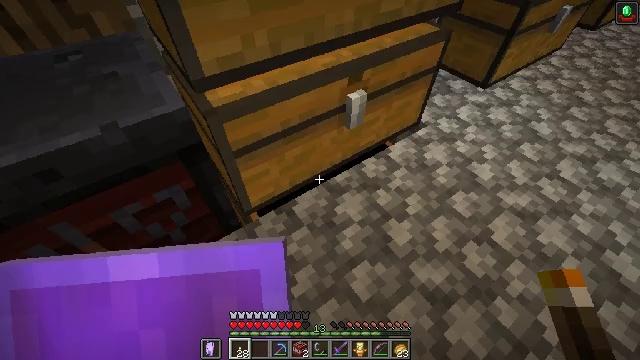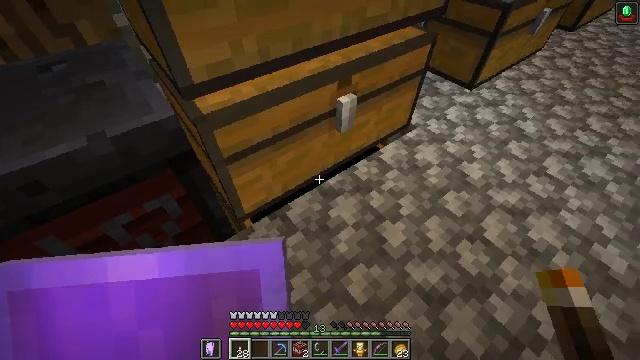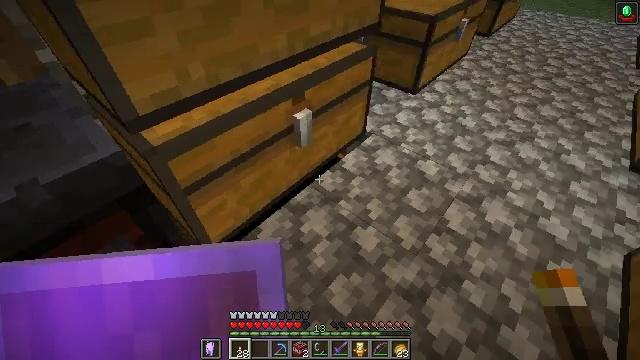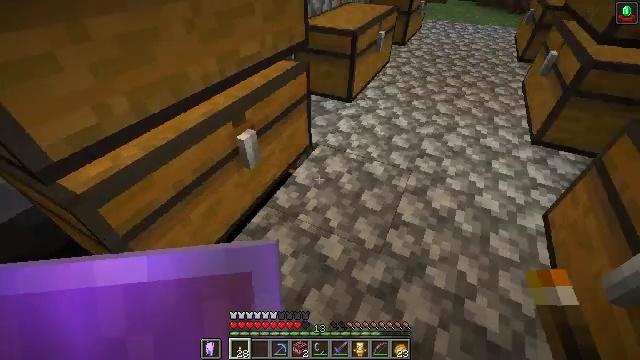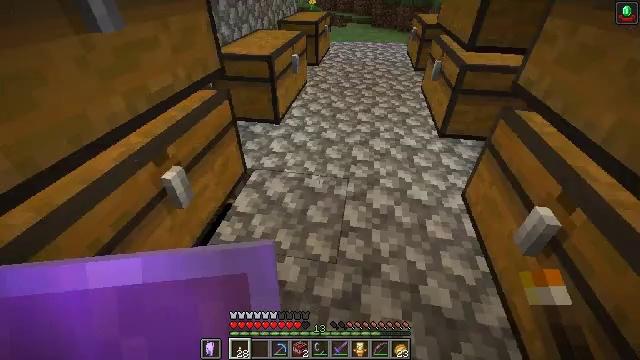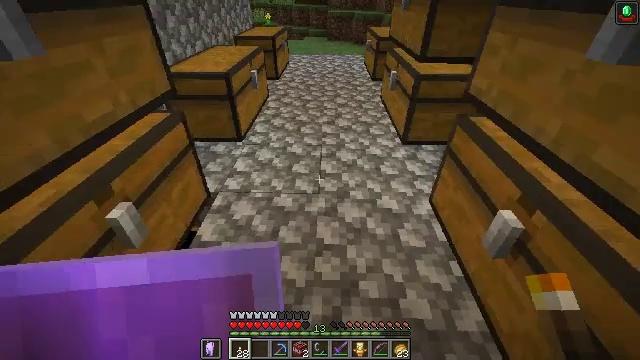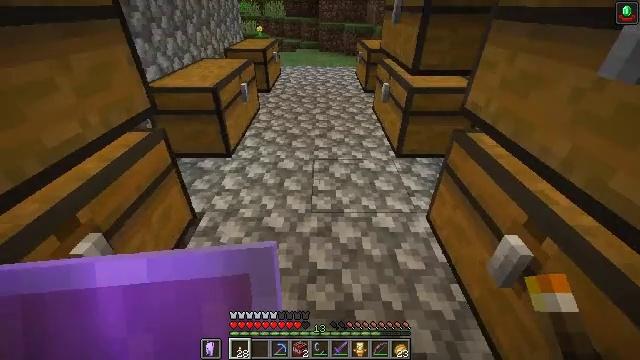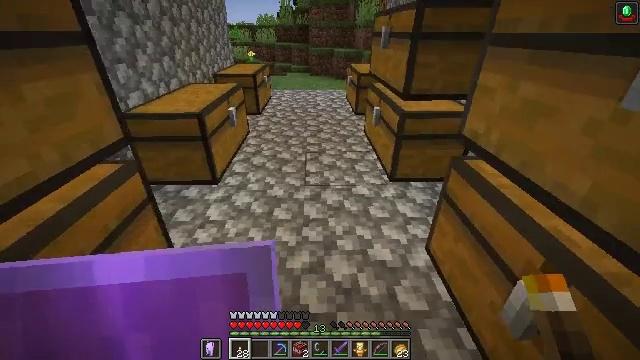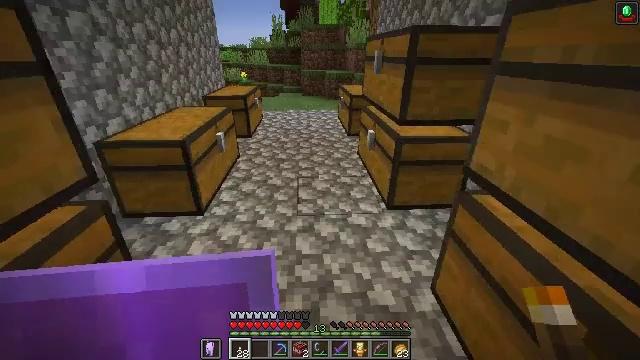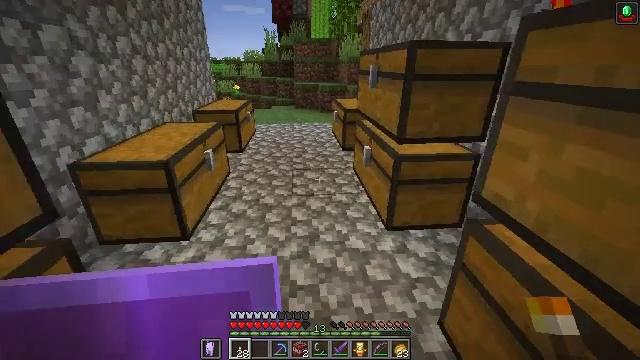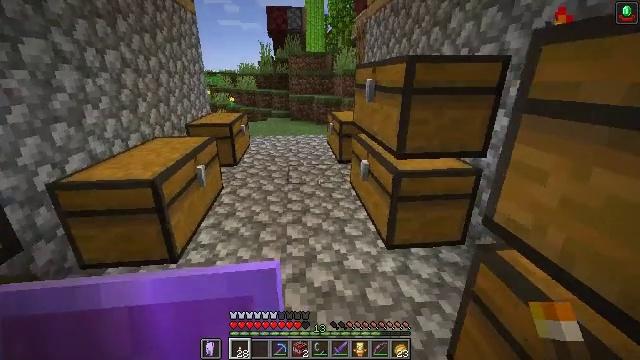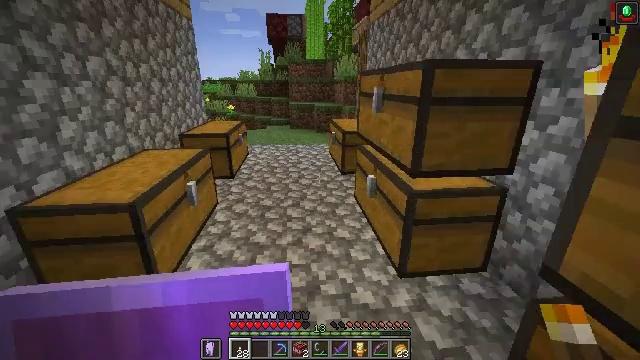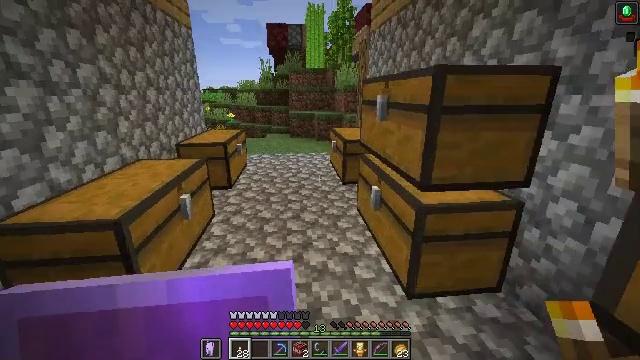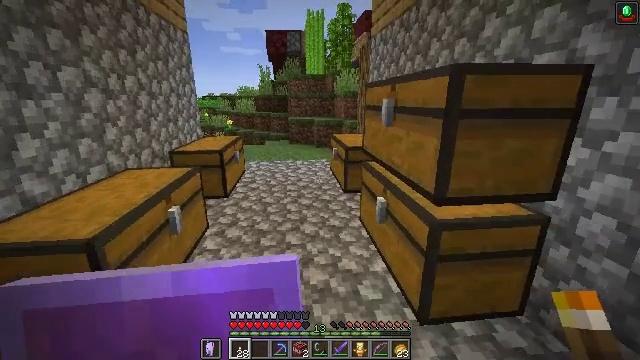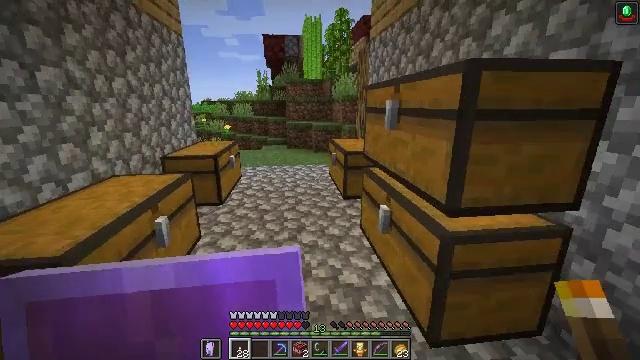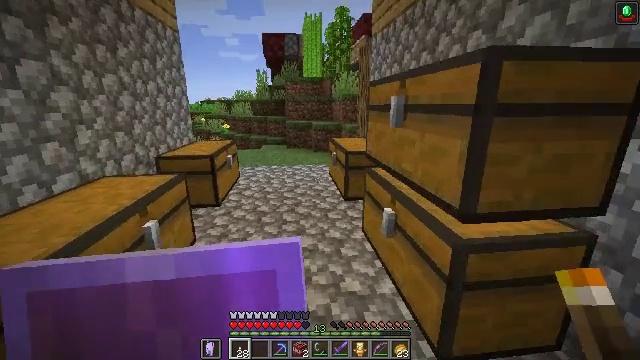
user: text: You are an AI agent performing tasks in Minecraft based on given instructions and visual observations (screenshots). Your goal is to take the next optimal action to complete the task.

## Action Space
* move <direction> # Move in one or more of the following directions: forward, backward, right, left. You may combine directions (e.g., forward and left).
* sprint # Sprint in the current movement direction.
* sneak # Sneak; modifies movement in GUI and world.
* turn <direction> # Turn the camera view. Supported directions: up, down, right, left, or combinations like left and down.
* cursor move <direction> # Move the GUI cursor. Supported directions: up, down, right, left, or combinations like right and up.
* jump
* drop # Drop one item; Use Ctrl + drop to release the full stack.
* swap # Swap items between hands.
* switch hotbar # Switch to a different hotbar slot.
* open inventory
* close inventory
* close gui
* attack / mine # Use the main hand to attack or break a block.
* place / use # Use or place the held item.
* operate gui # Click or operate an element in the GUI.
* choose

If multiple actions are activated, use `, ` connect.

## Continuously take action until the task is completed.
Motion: motion action
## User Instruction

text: Interact with the furnace to make netherite scrap.
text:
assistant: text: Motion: turn right, close gui
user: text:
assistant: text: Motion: turn right and up, open inventory
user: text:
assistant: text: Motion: turn right and up
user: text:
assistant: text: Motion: turn right and up
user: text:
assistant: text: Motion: move forward, turn right and up
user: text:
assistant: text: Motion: move forward, turn right and up
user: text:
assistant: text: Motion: move forward, turn right and up
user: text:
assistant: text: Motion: move forward, turn right and up
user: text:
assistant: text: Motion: move forward, turn right and up
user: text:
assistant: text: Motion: move forward, turn right and up
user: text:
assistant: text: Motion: move forward, turn up
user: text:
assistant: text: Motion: move forward, turn up
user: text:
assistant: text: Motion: move forward, turn up
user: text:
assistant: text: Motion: move forward
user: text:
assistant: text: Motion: move forward
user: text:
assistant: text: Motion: move forward
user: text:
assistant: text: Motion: move forward
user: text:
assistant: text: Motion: move forward, turn right
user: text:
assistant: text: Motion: move forward, turn right and down
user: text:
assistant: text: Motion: move forward, turn right
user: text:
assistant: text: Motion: use / place
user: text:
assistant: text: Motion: use / place
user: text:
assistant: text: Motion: no_op
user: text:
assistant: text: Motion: no_op
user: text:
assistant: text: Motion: no_op
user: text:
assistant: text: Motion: no_op
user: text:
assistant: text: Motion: no_op
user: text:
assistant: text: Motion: no_op
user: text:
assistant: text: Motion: no_op
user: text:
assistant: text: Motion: no_op